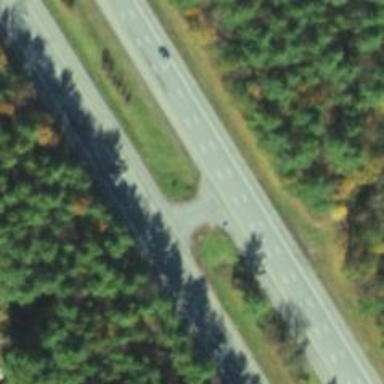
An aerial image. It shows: Asphalt motorway.